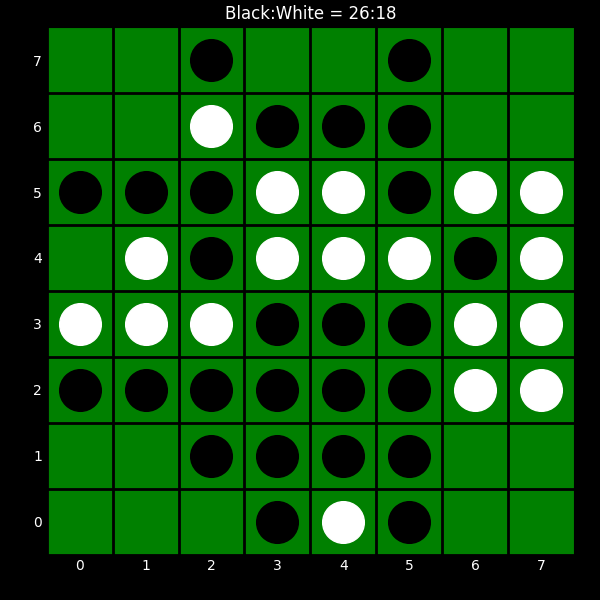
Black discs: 26
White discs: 18